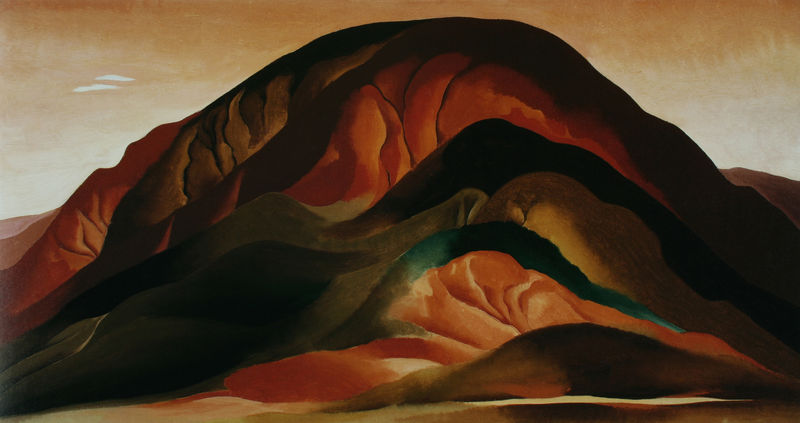
Titel: Rostrote Hügel, Bei Abiquiu, New Mexico
Künstler: Georgia O'Keeffe
Standort: Valparaiso
Institution: University Museum of Art
Schlagwörter: berg, blau, felsen, gemälde, himmel, schatten, wolken, grün, landschaft, braun, licht, pastell, türkis, rot, wiese, malerei, horizont, hügel, sonne, stoff, wald, abstrakt, farben, fels, gebirge, lciht, australien, o keefe, ayers rock, eyers rock, weißfalten, wulste